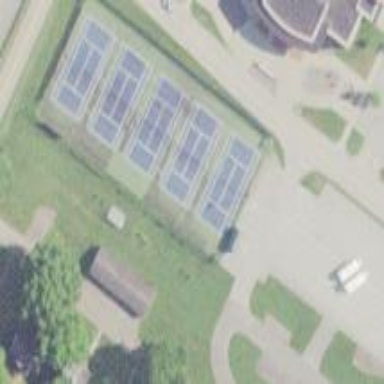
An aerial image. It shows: Sports centre featuring tennis facilities.